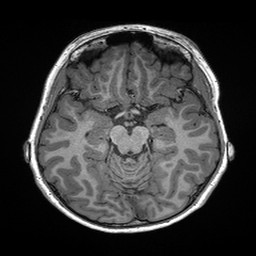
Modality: T1w
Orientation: coronal
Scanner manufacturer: siemens
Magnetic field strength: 3 T
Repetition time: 2.3 s
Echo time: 0.00298 s